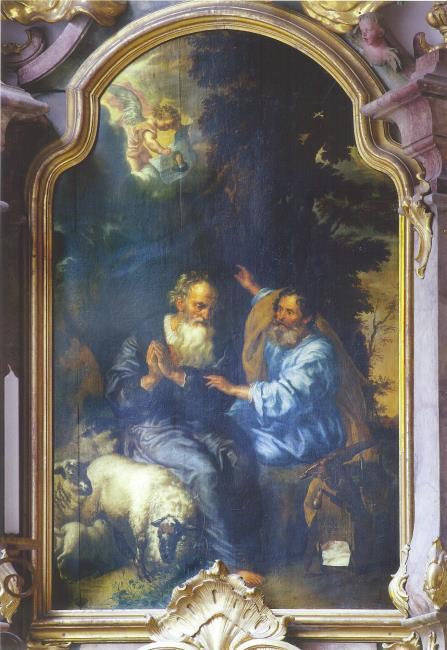
Title: Saints Joseph and Joachim
Artist: Joachim von Sandrart (I)
Earliest date: 1647
Latest date: 1647
Genre: altarpiece
Iconography: cattle
Keywords: Christian religious scene, saint, anvil (tool), sheep, angel, forest landscape